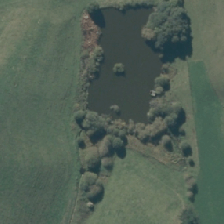
Land cover: lake_pond